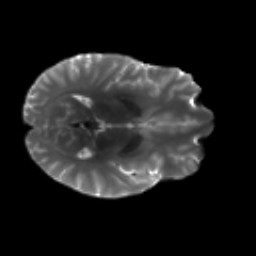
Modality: T2w
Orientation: axial
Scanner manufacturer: siemens
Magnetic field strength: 3 T
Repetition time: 4.16 s
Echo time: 0.0806 s